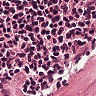
Metastatic tissue present: no